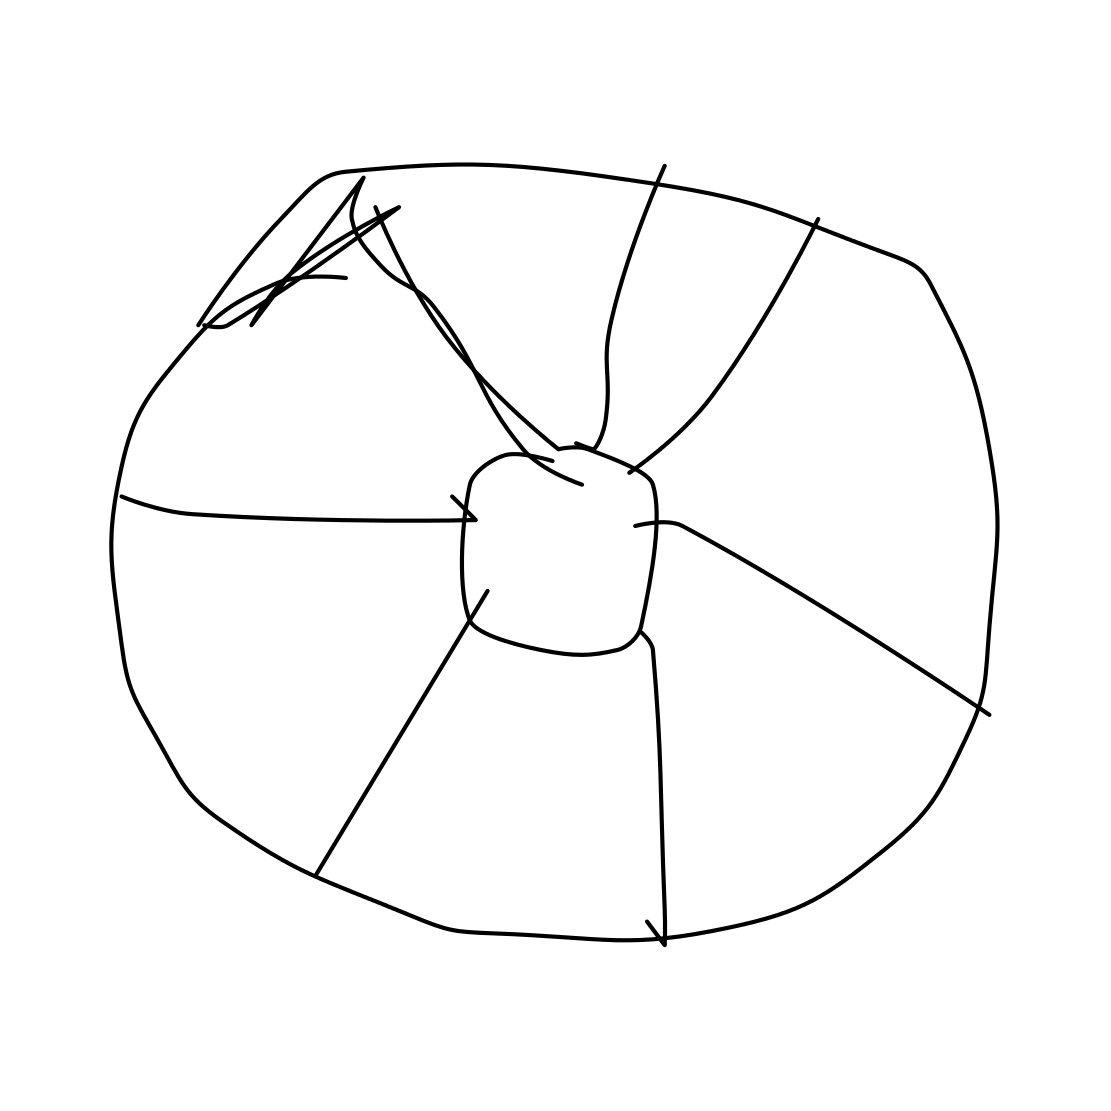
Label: tire